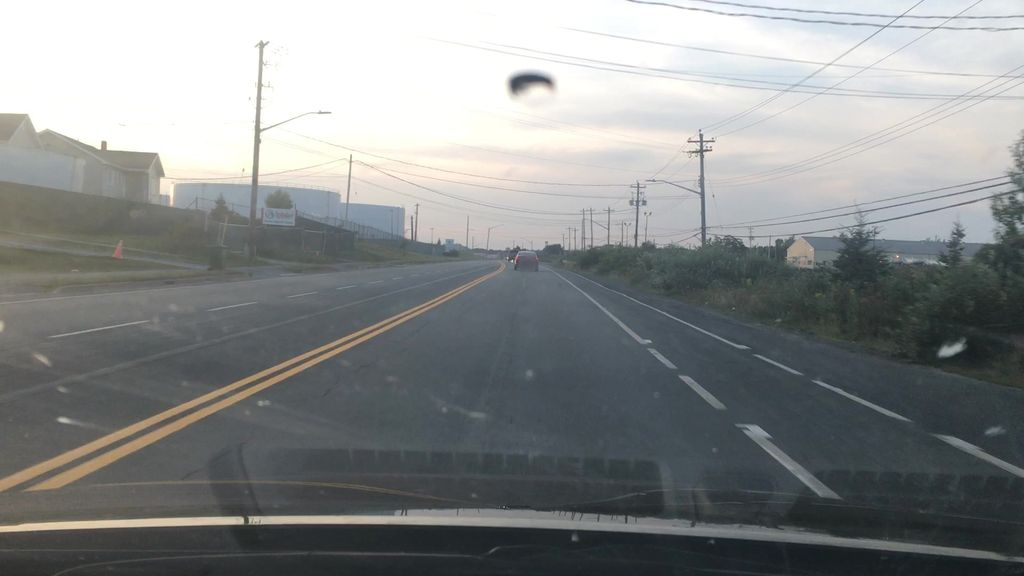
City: halifax